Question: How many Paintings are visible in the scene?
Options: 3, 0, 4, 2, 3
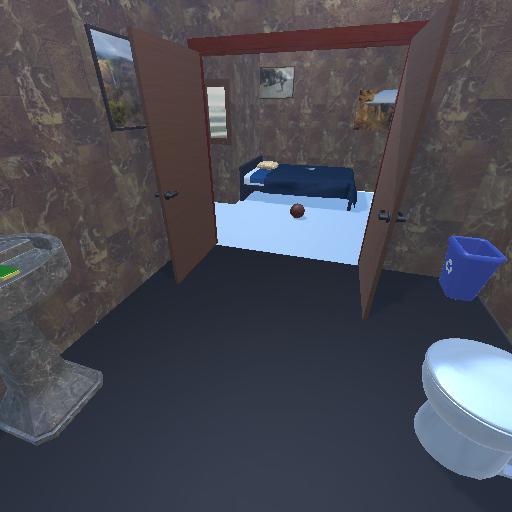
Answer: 3